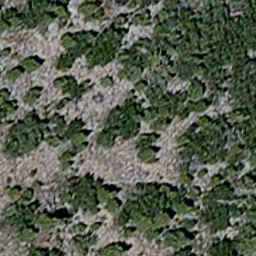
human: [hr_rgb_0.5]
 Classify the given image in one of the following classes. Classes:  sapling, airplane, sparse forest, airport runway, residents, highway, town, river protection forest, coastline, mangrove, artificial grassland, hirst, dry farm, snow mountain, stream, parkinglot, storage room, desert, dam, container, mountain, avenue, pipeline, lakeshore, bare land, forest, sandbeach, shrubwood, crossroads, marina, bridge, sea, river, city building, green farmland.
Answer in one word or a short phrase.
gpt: sparse forest